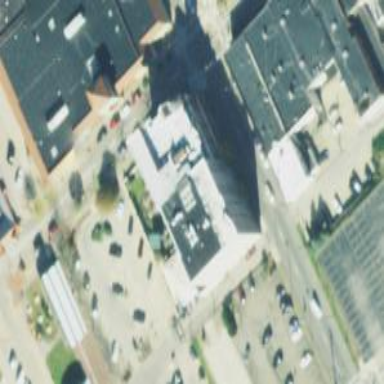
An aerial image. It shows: Hotel building.